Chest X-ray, AP view. Patient: 32 years old, sex M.
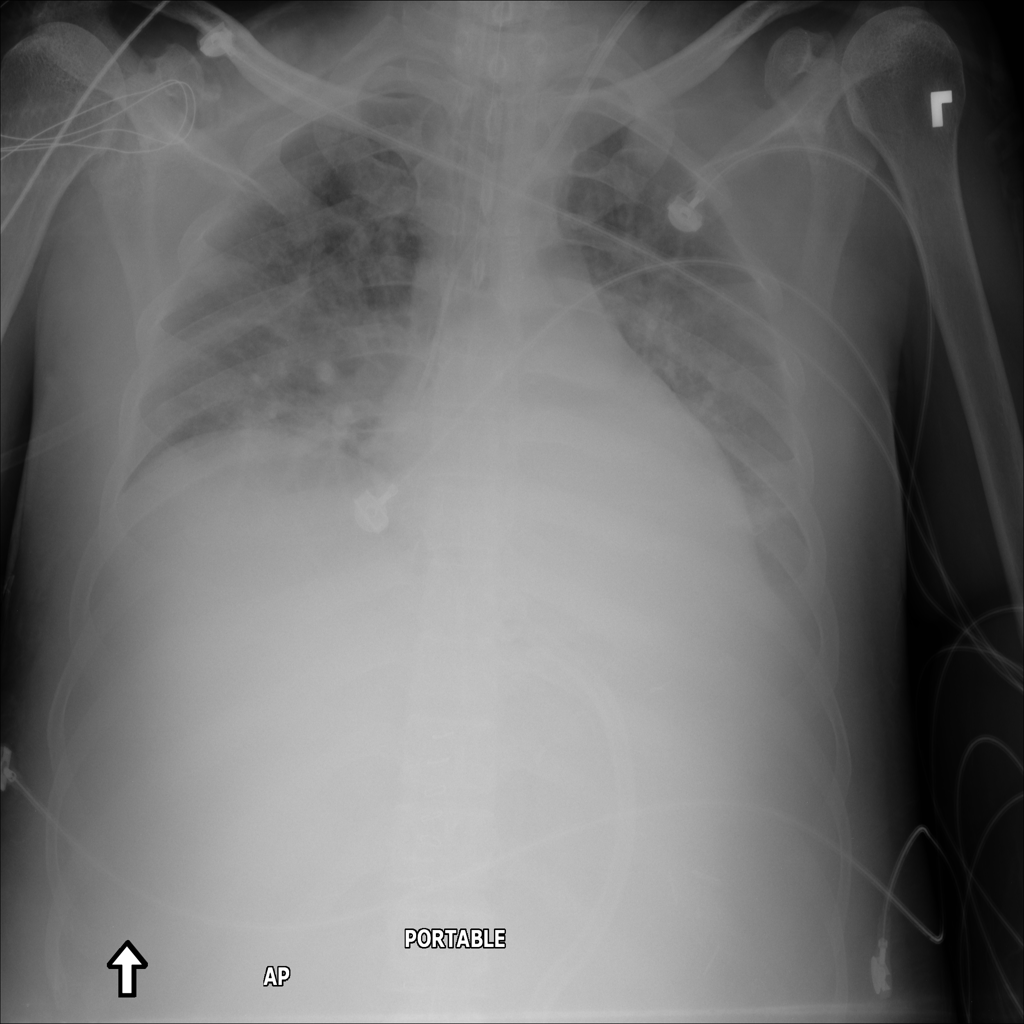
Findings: Edema